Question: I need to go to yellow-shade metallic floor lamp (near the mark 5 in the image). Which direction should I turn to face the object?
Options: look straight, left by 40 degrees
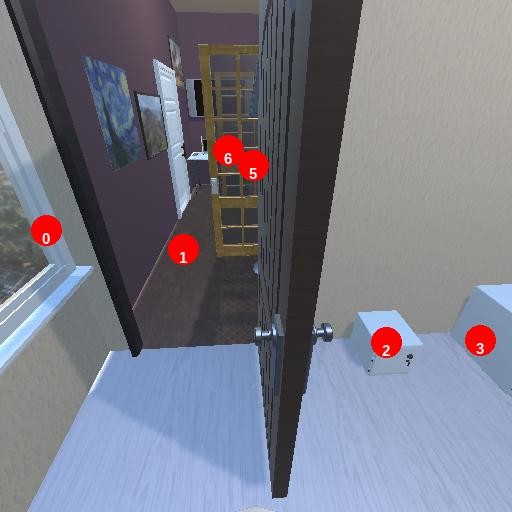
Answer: look straight